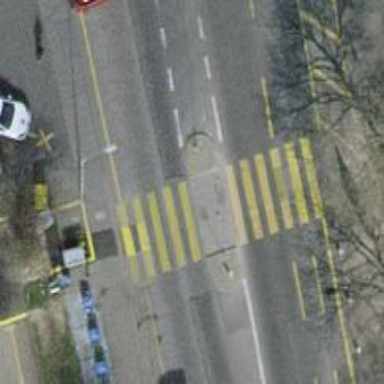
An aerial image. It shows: Uncontrolled road crossing with pedestrian island.